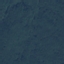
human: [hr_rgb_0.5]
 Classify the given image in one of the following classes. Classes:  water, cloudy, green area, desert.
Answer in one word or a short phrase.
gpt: green area